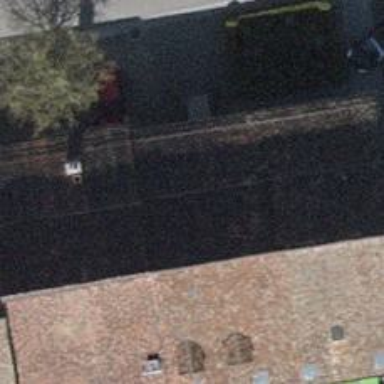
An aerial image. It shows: Restaurant.